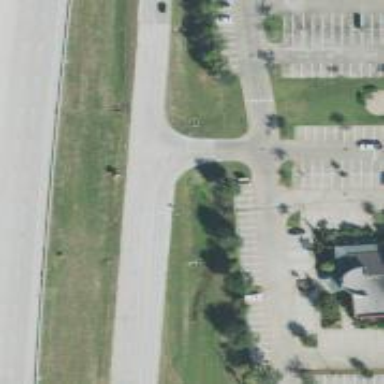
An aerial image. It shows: Secondary road with frontage road.